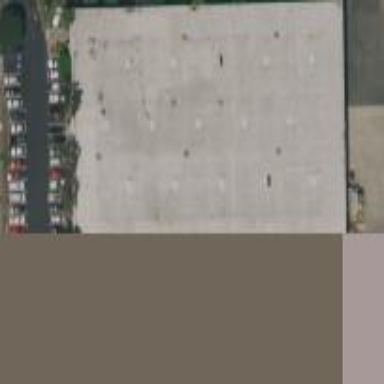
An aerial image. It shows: Warehouse.